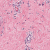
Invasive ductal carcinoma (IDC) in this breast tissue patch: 0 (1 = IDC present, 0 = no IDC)